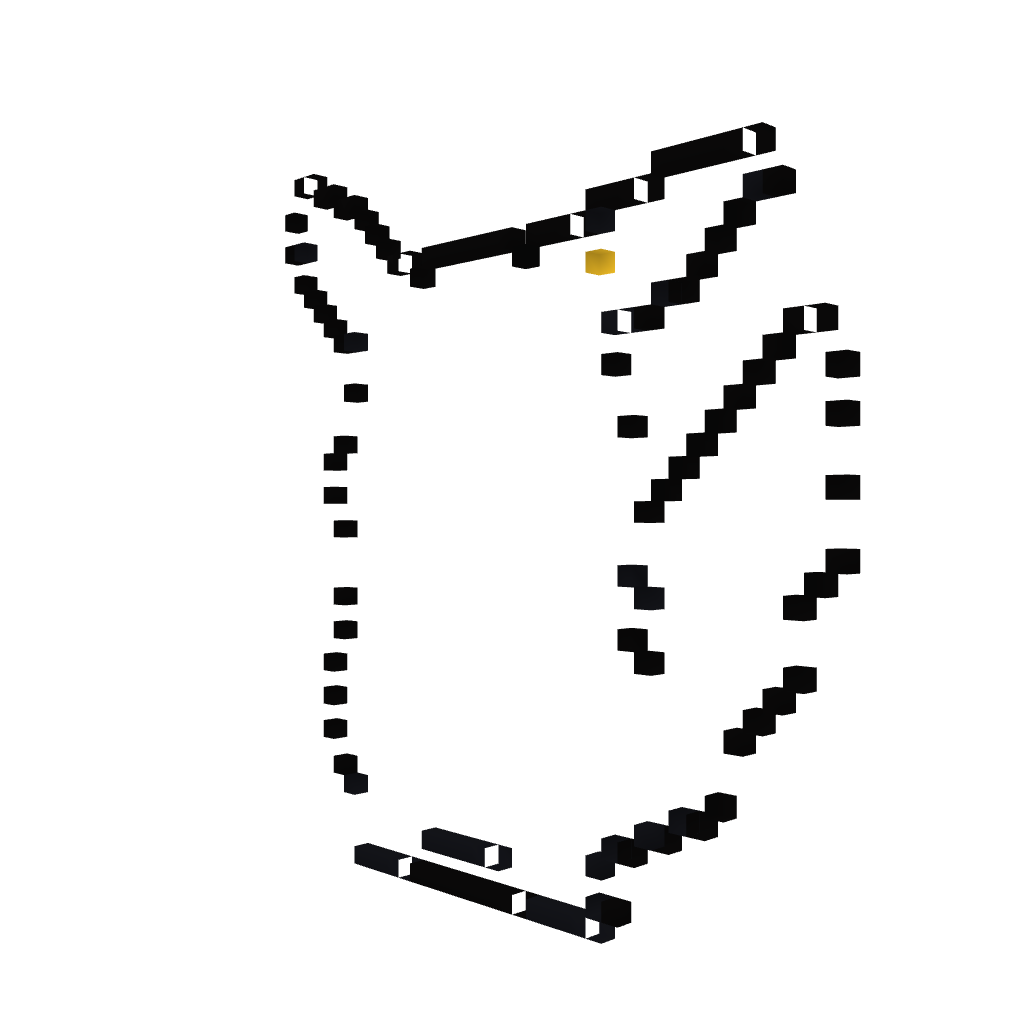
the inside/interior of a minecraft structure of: Pikachu